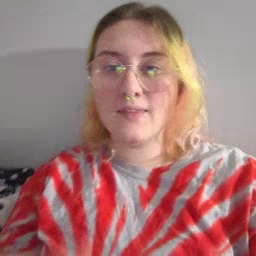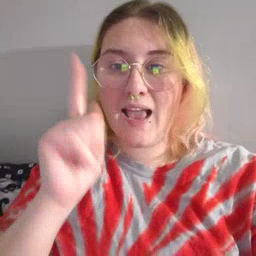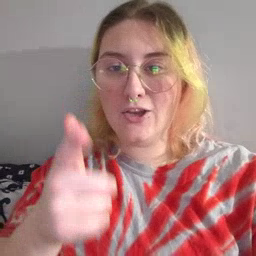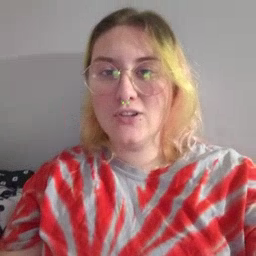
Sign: later